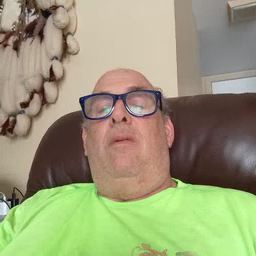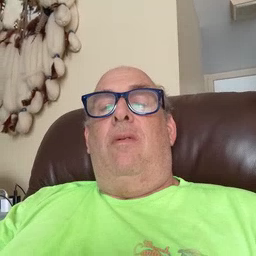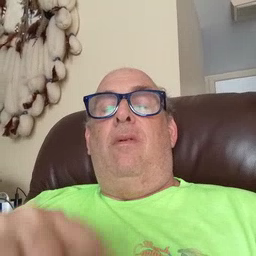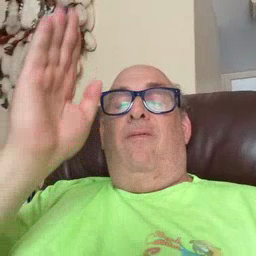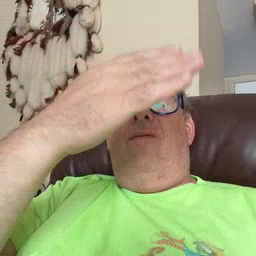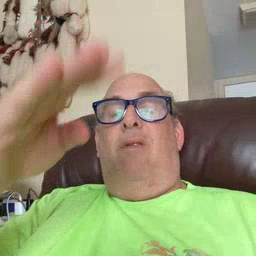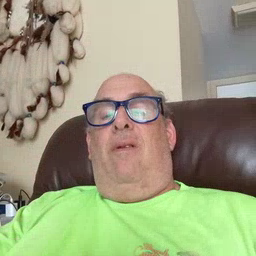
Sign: flag